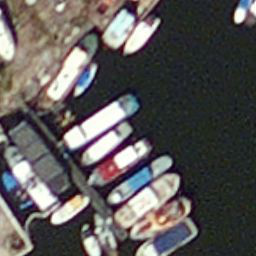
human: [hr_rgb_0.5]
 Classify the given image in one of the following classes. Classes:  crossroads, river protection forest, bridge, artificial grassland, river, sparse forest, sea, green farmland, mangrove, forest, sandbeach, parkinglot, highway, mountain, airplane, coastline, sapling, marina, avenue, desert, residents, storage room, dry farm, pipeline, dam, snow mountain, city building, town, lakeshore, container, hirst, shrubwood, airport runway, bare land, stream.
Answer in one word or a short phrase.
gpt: marina